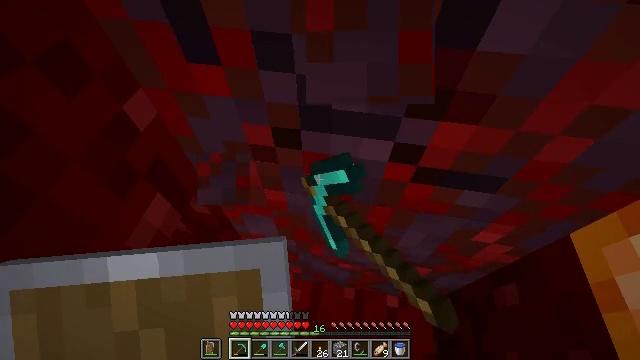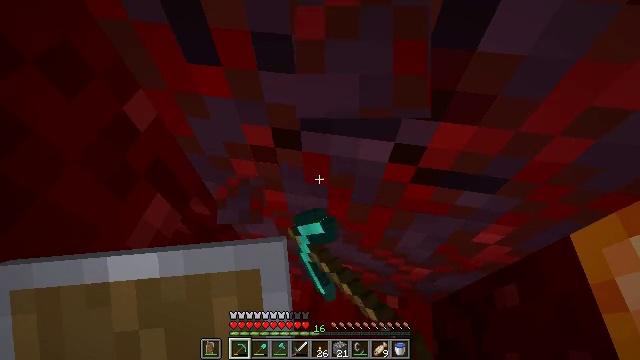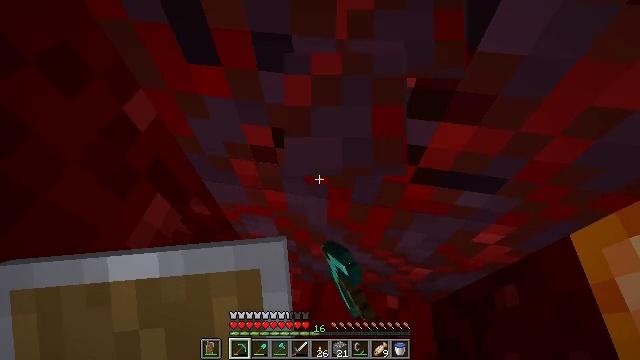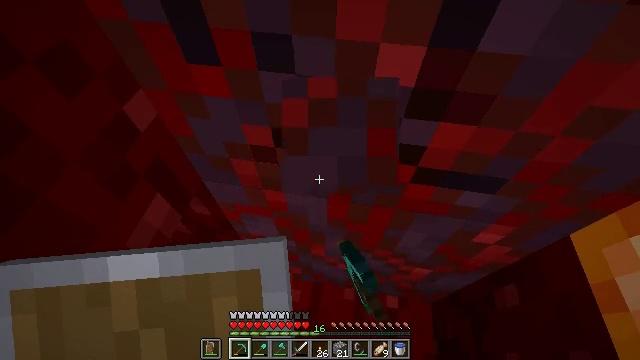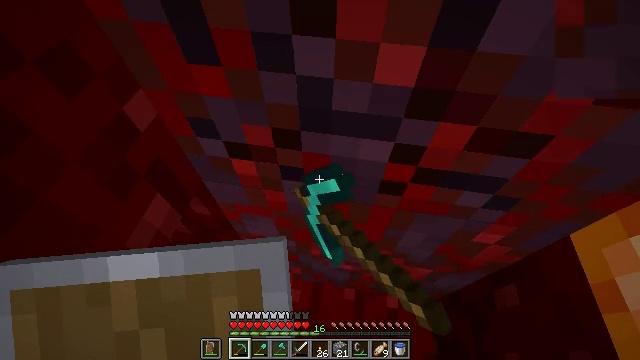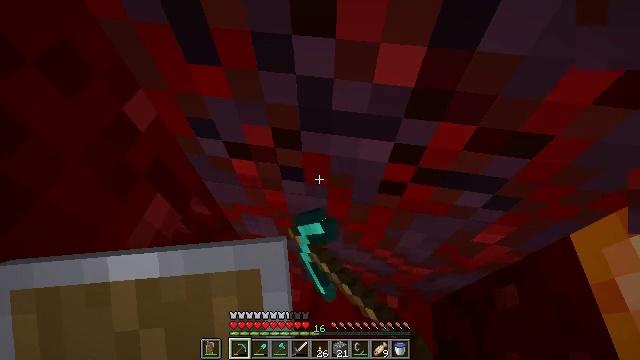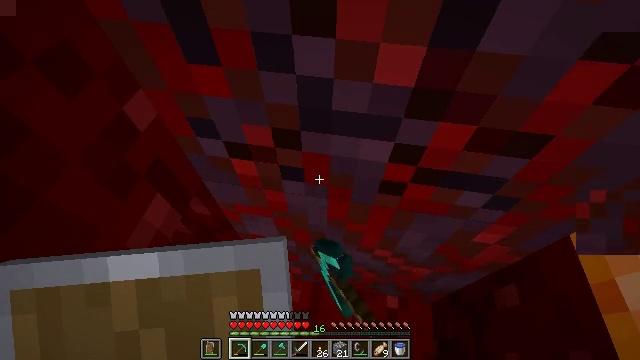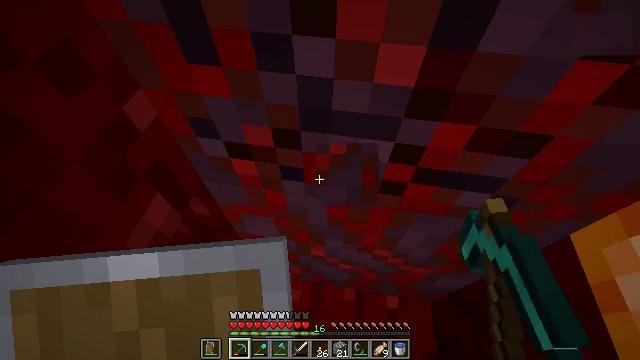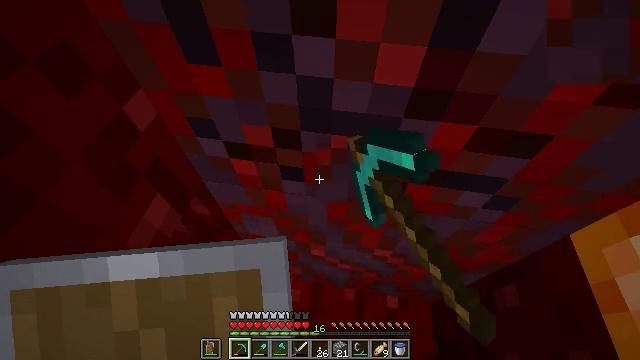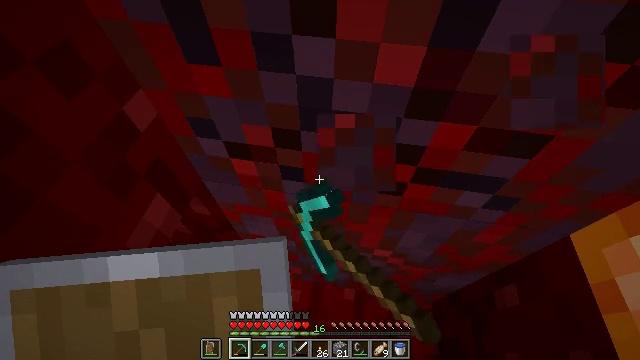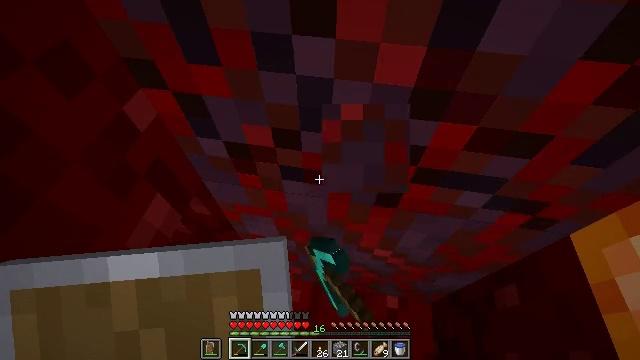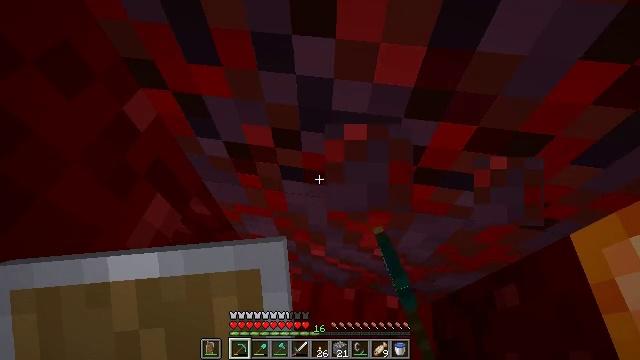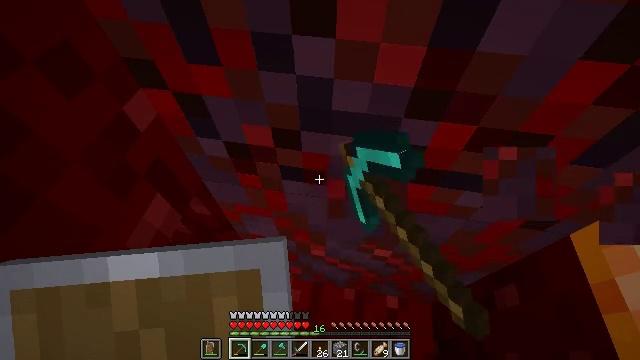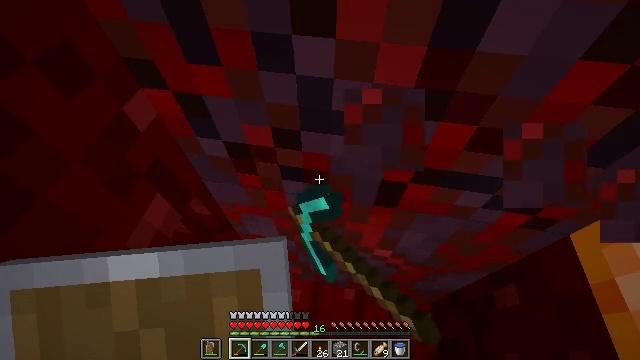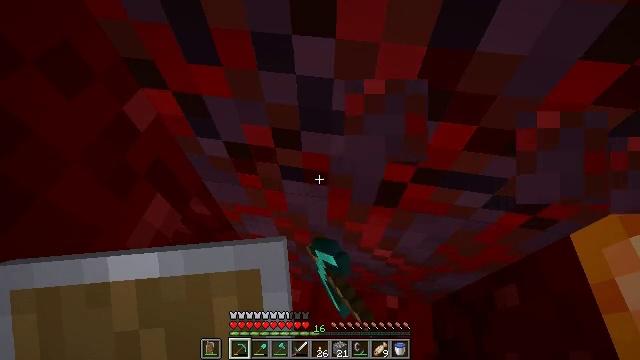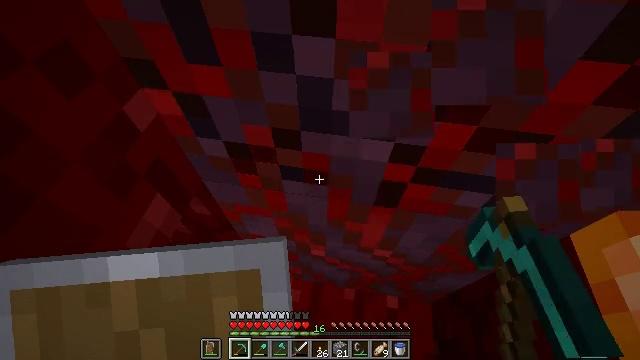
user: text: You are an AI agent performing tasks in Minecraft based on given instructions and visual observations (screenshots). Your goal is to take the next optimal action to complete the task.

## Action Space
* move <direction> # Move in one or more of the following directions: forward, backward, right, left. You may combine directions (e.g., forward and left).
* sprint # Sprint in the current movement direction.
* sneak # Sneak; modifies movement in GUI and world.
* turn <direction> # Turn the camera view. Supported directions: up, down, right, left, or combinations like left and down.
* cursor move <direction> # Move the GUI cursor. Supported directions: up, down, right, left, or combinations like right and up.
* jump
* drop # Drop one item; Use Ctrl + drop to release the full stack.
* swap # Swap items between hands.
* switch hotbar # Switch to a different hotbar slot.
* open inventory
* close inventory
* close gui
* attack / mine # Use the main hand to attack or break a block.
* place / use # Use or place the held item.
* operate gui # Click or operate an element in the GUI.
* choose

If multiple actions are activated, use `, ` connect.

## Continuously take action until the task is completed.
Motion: motion action
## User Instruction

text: Collect crimson stem for building materials.
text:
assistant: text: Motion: attack / mine
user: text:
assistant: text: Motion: attack / mine
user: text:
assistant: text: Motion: attack / mine
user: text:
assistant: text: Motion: attack / mine
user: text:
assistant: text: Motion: attack / mine
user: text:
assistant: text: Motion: attack / mine
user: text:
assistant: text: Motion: attack / mine
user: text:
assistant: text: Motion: attack / mine
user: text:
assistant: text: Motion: attack / mine
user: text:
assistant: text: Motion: attack / mine
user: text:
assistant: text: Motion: attack / mine
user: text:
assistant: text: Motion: attack / mine
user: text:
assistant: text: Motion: attack / mine
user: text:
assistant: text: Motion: attack / mine
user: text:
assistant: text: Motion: attack / mine
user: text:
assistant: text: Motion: attack / mine
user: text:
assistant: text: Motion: attack / mine
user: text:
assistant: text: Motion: attack / mine
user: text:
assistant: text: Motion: attack / mine
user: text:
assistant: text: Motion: attack / mine
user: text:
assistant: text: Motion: attack / mine
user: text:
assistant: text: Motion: attack / mine
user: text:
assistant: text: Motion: attack / mine
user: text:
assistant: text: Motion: attack / mine
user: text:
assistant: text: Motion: attack / mine
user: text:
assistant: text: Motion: attack / mine
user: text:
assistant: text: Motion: attack / mine
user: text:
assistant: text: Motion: turn right and up, attack / mine
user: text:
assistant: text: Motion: turn right, attack / mine
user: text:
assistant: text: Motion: attack / mine